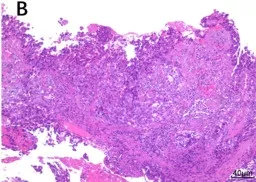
HEx100.
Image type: pathology (h&e)